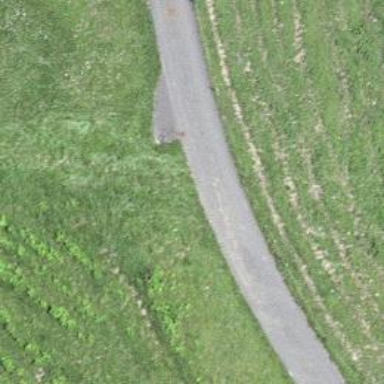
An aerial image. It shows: Well-maintained track road with grade 1 tracktype.